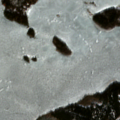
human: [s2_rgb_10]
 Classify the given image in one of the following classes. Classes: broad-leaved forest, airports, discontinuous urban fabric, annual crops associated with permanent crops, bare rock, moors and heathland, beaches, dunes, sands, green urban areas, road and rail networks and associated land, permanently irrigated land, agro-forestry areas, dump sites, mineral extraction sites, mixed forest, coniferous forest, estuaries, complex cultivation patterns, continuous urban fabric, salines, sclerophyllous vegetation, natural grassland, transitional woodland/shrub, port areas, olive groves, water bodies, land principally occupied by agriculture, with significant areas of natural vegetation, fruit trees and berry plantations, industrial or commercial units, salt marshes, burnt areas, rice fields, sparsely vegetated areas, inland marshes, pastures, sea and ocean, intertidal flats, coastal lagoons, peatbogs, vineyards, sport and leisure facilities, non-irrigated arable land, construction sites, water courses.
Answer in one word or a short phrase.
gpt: mixed forest, water bodies